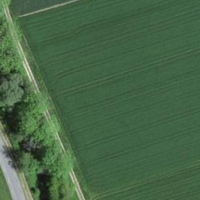
EUNIS habitat code: 52
Species observed at this site:
Plantago major